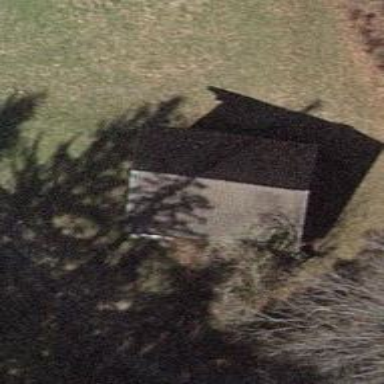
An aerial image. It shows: Shed building.